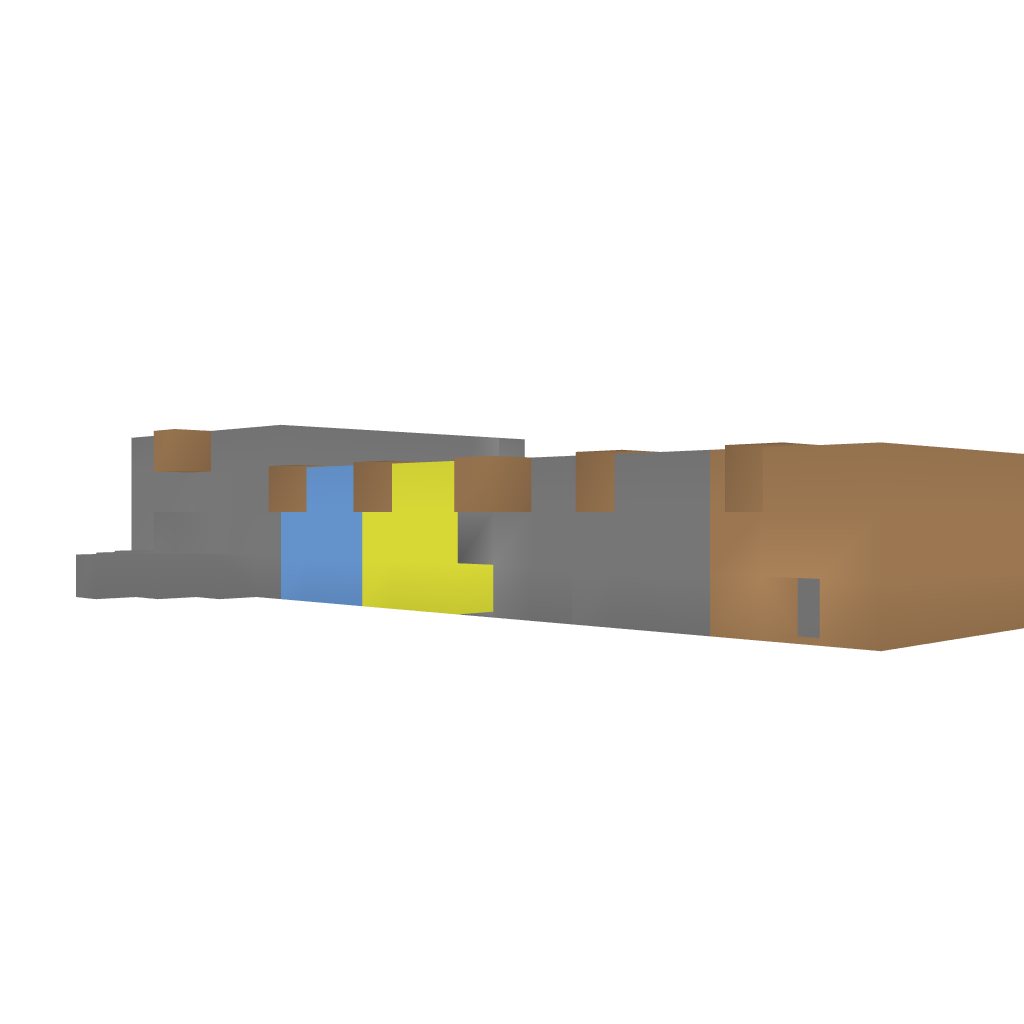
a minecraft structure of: Updated "Updated XP Shop" bad low quality